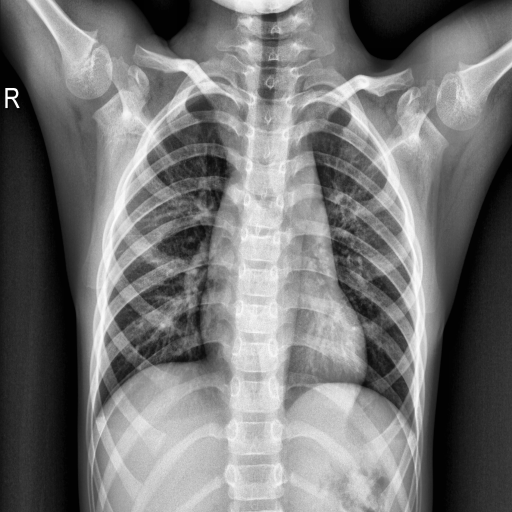
Finding: NORMAL